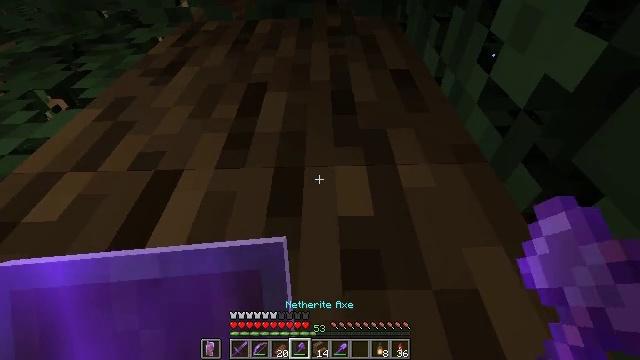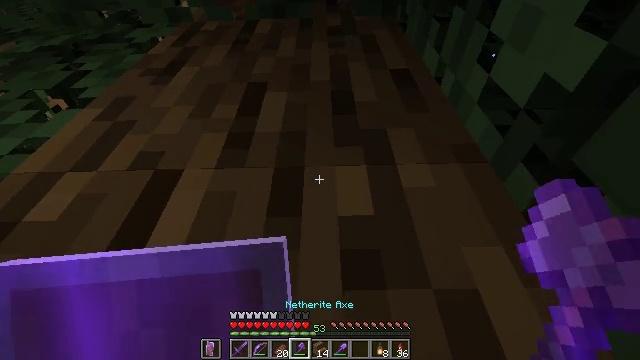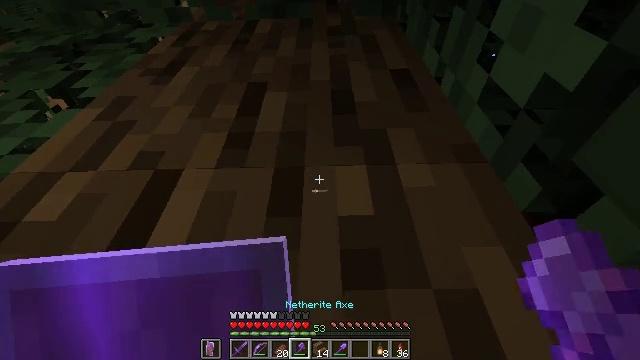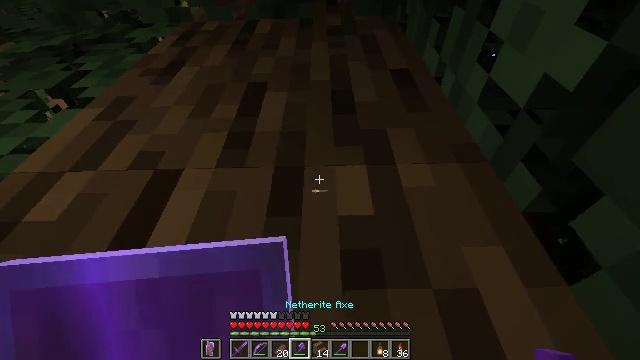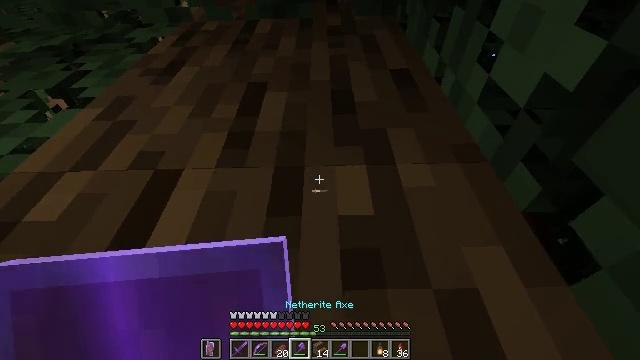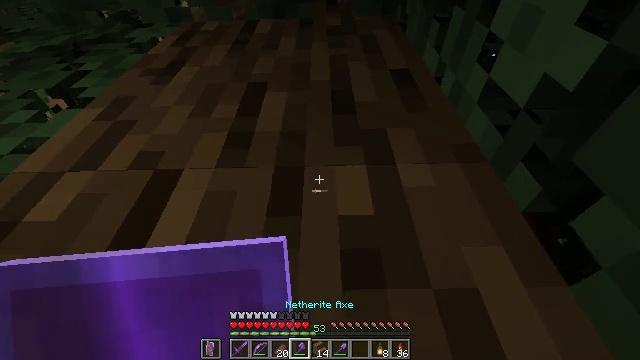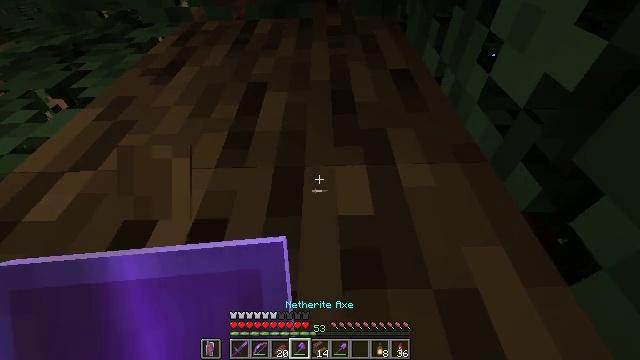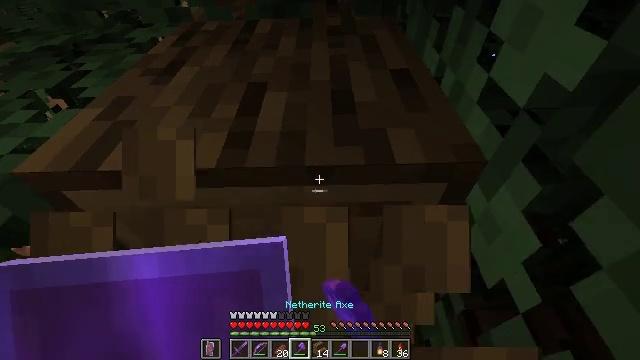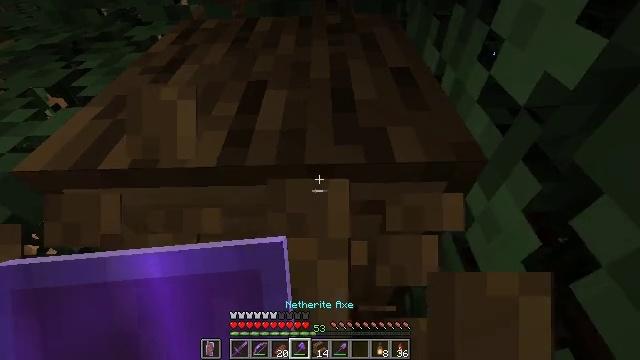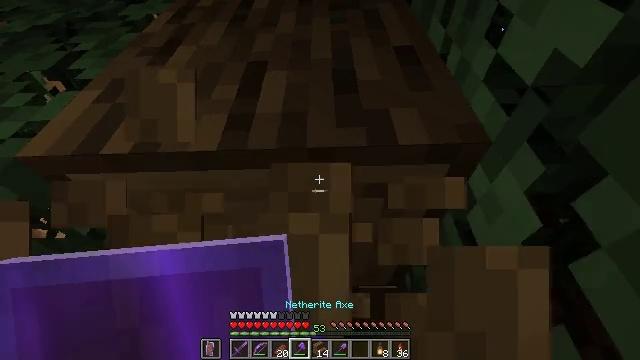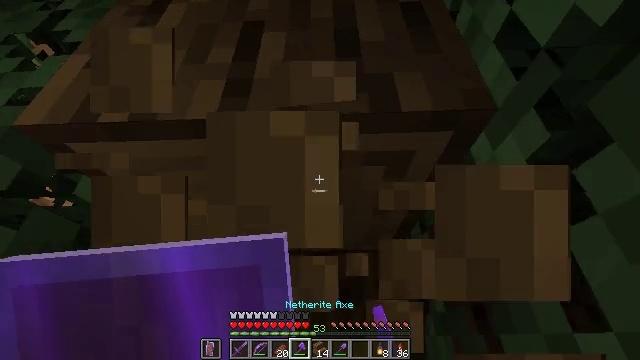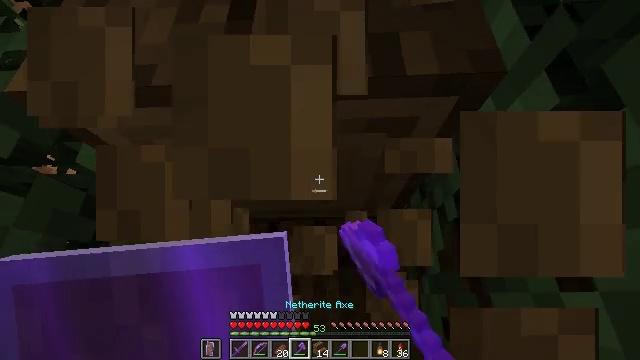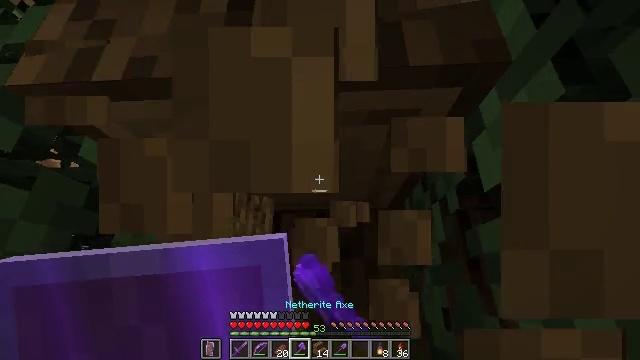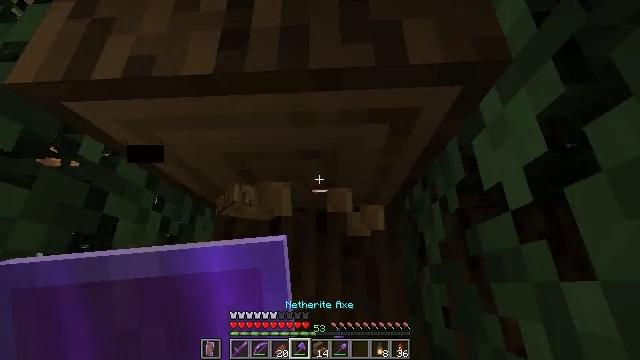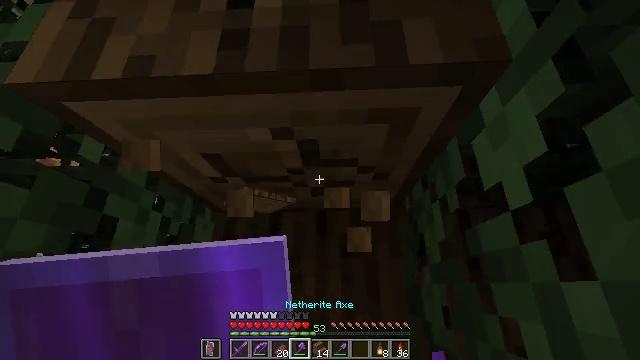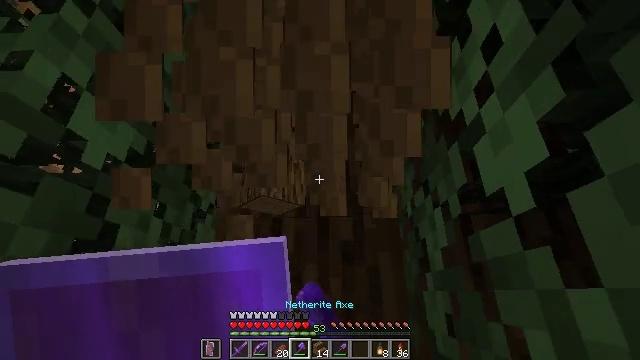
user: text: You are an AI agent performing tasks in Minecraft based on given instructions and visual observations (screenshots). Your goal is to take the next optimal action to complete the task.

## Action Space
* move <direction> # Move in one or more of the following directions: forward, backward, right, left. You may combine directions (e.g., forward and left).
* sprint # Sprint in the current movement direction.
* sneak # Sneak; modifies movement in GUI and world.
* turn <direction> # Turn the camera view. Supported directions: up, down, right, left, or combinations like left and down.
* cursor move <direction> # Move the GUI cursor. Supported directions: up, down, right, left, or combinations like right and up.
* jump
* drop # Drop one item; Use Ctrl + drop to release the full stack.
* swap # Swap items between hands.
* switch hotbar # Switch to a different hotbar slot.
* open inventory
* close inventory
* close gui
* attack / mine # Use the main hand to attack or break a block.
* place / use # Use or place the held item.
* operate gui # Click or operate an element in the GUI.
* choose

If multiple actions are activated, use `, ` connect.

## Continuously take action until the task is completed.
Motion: motion action
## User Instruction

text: Break the tree to get oak logs.
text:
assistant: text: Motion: no_op
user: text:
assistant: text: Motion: no_op
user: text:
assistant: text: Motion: no_op
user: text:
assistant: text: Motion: no_op
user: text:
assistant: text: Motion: no_op
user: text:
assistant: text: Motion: attack / mine
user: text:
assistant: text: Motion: attack / mine
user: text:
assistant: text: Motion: attack / mine
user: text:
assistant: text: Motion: turn down, attack / mine
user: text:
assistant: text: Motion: turn down, attack / mine
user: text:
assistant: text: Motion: turn down, attack / mine
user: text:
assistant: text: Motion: turn down, attack / mine
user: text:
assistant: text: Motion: attack / mine
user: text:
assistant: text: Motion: attack / mine
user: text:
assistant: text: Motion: turn up, attack / mine
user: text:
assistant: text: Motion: turn up, attack / mine
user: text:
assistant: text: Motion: turn up, attack / mine
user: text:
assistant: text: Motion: attack / mine
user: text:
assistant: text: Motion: attack / mine
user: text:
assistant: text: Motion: attack / mine
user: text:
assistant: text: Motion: attack / mine
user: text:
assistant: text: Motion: attack / mine
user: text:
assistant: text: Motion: no_op
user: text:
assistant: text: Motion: no_op
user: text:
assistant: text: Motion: no_op
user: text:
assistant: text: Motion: no_op
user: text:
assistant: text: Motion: no_op
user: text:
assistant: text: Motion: no_op
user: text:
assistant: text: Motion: no_op
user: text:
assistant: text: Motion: turn up